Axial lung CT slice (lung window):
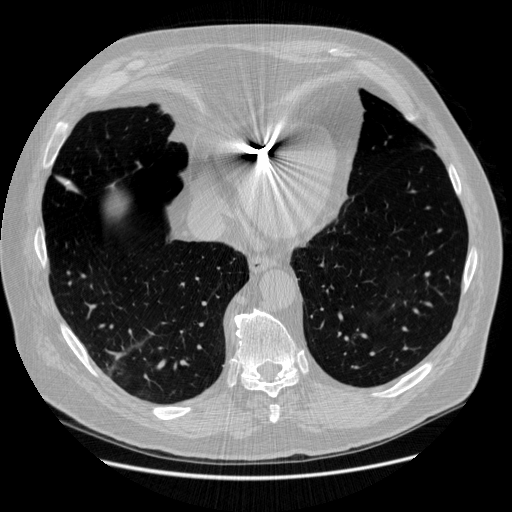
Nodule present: no